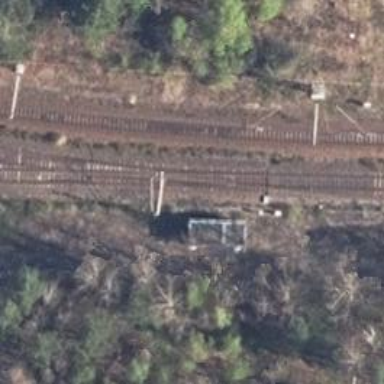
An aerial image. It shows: Railway switch.